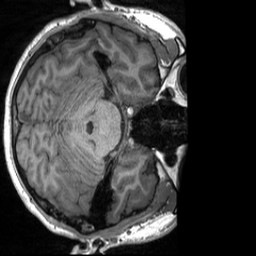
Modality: T1w
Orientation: axial
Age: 22
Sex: male
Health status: healthy
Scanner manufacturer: siemens
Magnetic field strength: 3 T
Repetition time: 2 s
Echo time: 0.00232 s